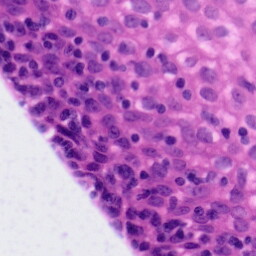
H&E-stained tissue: Tonsil